Interaction volume radius: 5 \u00c5
Interaction volume height: 20 \u00c5
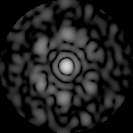
Disorder parameter: 0.6793